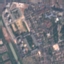
Label: Residential